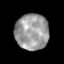
Tissue: prostate
Cell type: T cells
Senescence score: 0.3326
Nuclear area (px): 1176
Mean DAPI intensity: 154.897